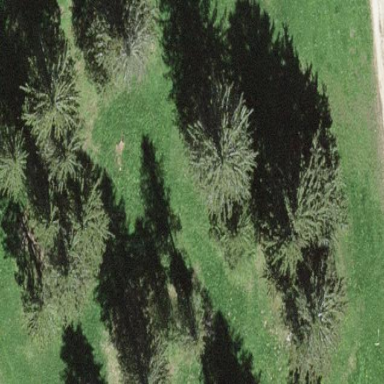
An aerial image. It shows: Serene woodland landscape.